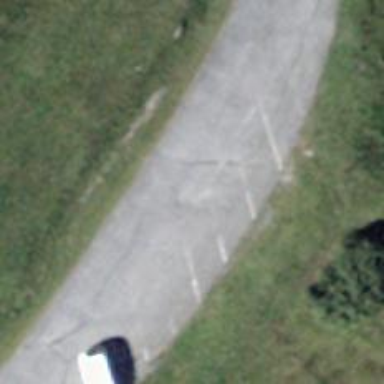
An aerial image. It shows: Unclassified road with asphalt surface and grade1 track type.